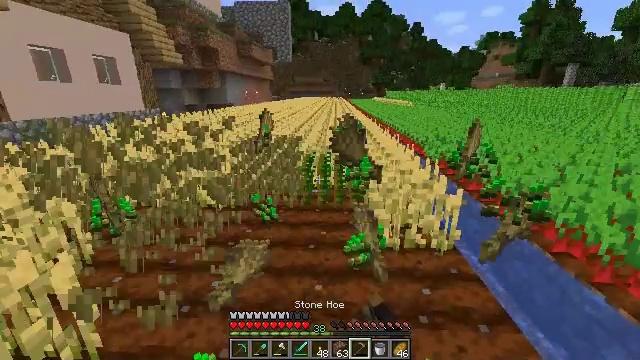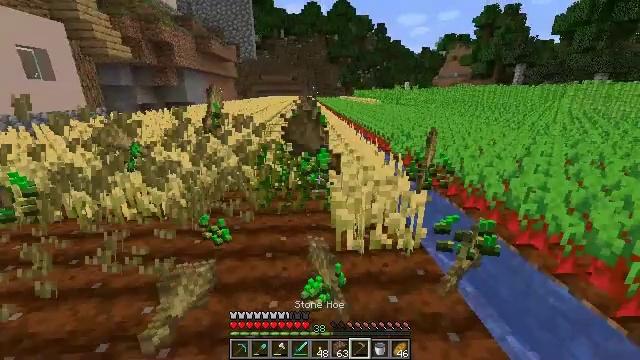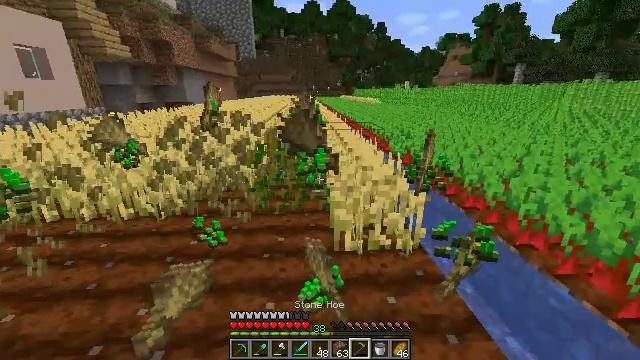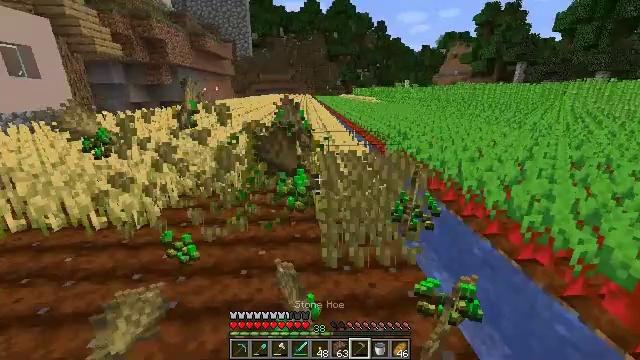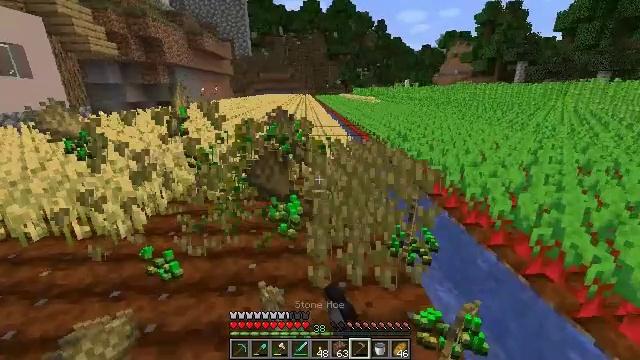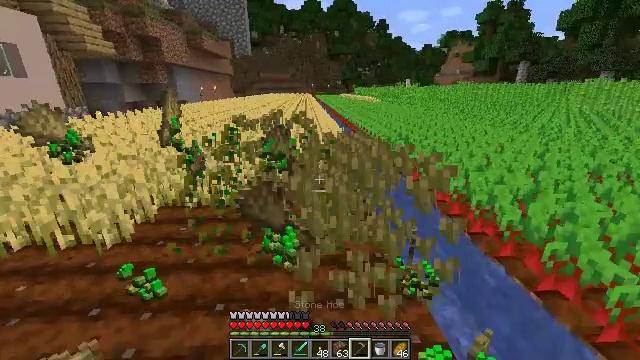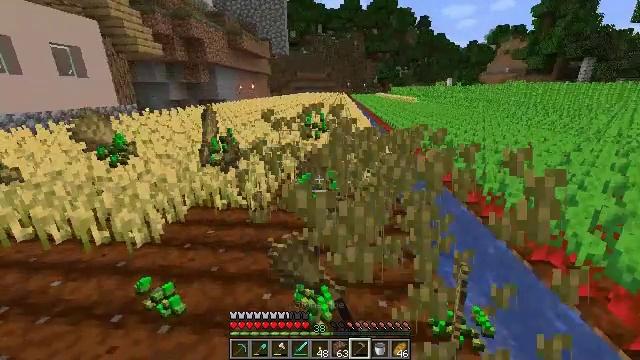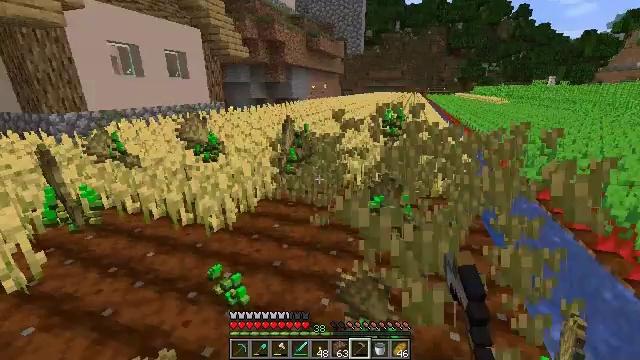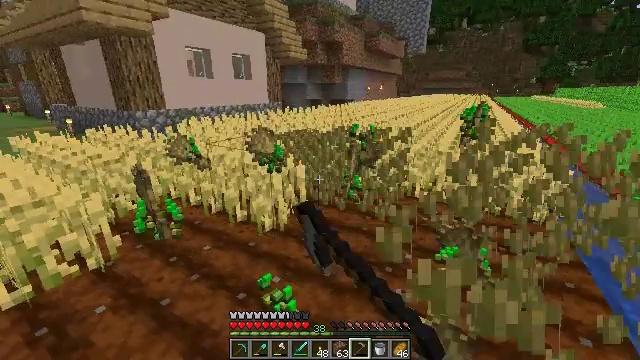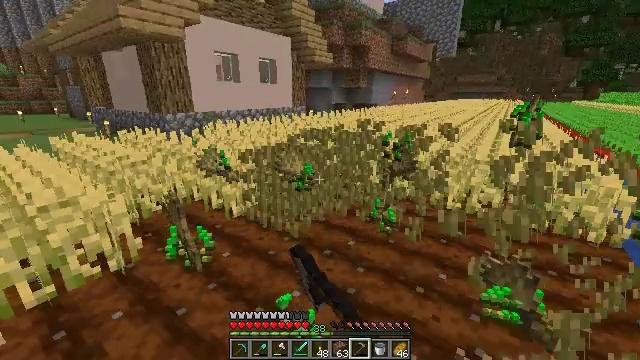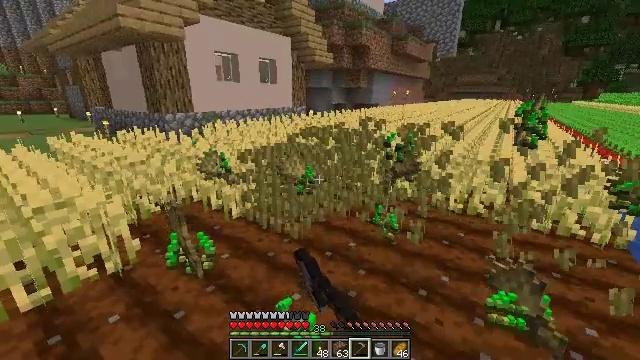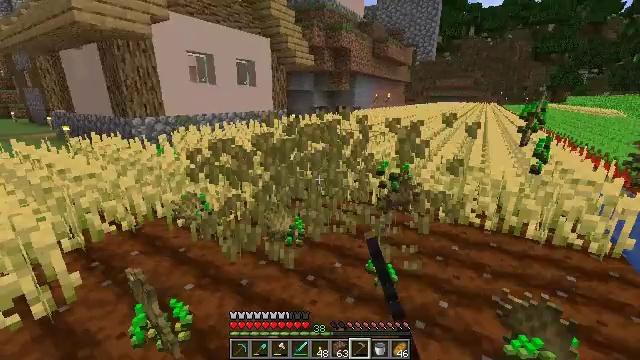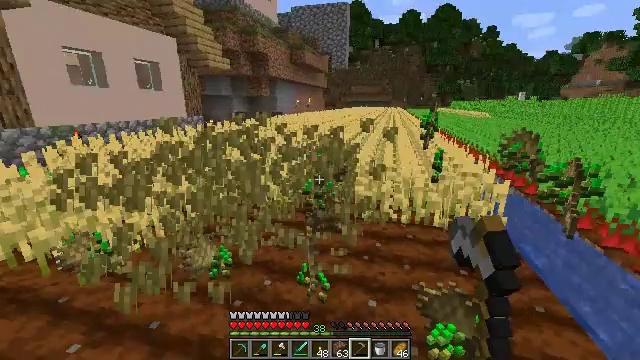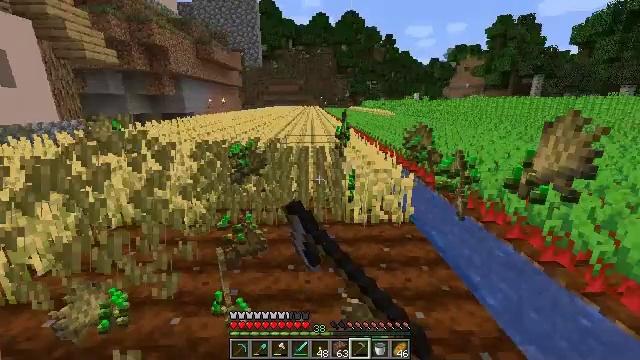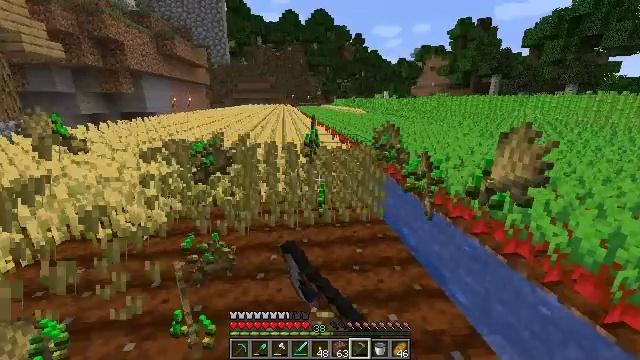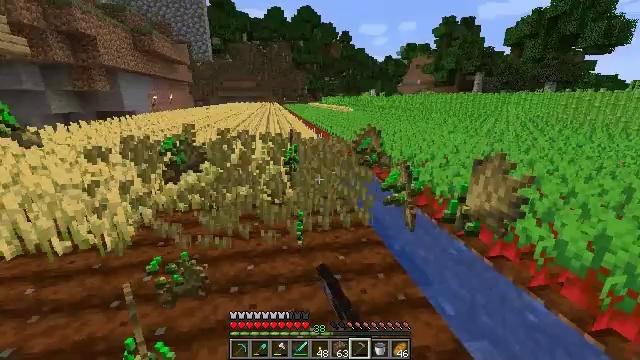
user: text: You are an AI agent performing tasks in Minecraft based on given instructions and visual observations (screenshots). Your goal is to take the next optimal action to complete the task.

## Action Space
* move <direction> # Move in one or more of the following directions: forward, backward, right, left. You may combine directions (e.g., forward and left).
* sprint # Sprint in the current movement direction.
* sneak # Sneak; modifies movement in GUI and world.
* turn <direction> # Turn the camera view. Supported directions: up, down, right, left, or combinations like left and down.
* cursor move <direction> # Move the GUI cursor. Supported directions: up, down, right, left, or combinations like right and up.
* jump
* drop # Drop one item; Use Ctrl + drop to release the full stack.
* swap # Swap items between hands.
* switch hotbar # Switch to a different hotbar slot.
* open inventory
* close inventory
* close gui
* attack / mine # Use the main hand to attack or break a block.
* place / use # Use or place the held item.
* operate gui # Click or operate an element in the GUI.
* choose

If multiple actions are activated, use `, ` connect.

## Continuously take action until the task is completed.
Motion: motion action
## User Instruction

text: Destroy the wheat to collect it.
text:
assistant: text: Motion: move forward and move right, turn right, attack / mine
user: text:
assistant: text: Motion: move forward and move right, attack / mine
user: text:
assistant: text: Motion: move forward, attack / mine
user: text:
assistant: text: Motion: move forward, attack / mine
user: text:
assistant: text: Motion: move forward, attack / mine
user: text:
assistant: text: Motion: move forward and move left, turn left, attack / mine
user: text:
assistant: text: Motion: move forward and move left, turn left, attack / mine
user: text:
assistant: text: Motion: move forward and move left, turn left, attack / mine
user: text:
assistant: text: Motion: move forward and move left, turn left, attack / mine
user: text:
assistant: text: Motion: move forward and move left, attack / mine
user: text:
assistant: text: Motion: move forward and move right, turn right, attack / mine
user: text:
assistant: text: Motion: move forward and move right, turn right and up, attack / mine
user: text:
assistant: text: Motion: move forward and move right, turn right, attack / mine
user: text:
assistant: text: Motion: move forward and move right, turn right, attack / mine
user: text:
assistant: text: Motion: move forward and move right, turn right, attack / mine
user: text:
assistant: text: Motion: move forward and move right, turn right, attack / mine
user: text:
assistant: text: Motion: move forward and move right, attack / mine
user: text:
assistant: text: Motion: move forward and move right, turn left, attack / mine
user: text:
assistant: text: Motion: move forward and move right, turn left, attack / mine
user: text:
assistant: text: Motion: move forward and move left, turn left and up, attack / mine
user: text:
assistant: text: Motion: move forward and move left, turn left, attack / mine
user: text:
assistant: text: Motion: move forward and move left, turn left, attack / mine
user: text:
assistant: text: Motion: move forward and move left, turn left, attack / mine
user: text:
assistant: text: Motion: move forward and move right, turn right, attack / mine
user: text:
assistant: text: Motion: move forward and move right, turn right, attack / mine
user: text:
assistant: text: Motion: move forward and move right, turn right, attack / mine
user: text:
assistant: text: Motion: move forward and move right, turn right, attack / mine
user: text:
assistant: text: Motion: move forward and move right, turn right, attack / mine
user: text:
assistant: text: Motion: move forward and move right, turn right, attack / mine
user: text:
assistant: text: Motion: move forward and move right, attack / mine